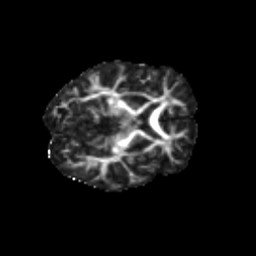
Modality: FA
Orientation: axial
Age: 11
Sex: female
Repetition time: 9.4 s
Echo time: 0.089 s